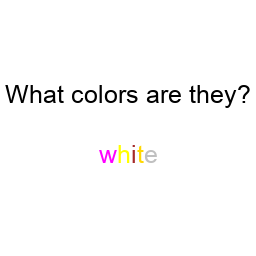
Color: magenta, yellow, brown, gold, silver
Color name shown: white
Background color: white
Question text color: black